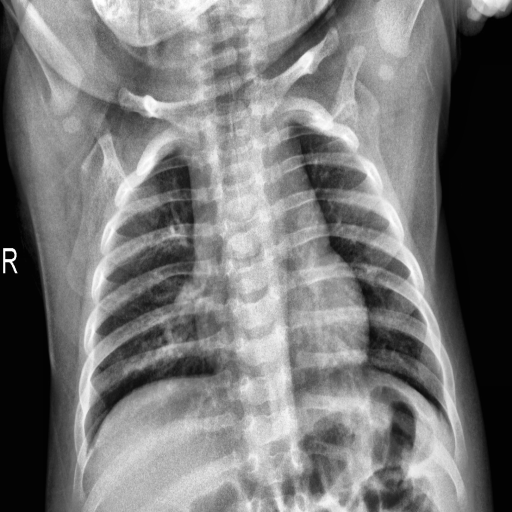
Finding: NORMAL